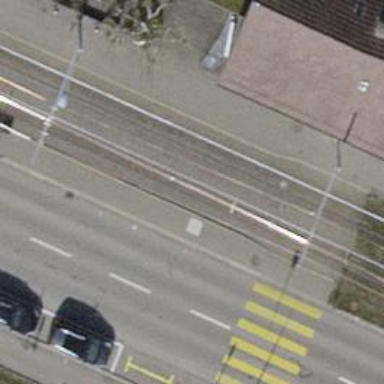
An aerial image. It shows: Tram stop with public transport stop position.